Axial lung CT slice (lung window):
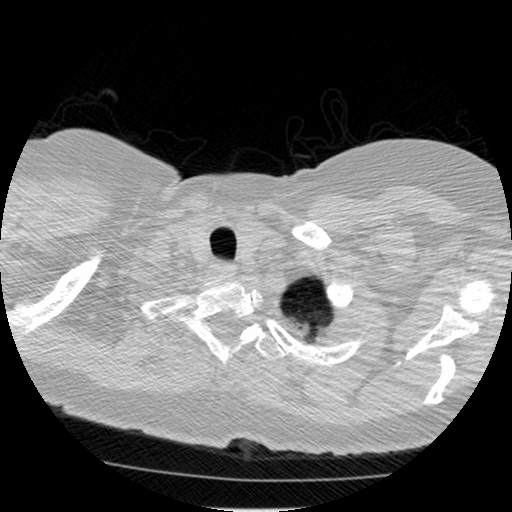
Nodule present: no